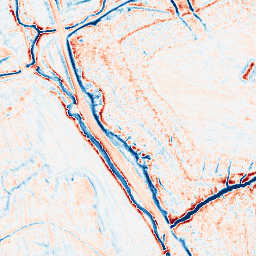
Category: edge_preserving
Decomposition family: anisotropic_diffusion
Decomposition parameters: iterations: 20
kappa: 10
gamma: 0.15
Upsampling method: fft_zeropad
Upsampling parameters: scale: 4
Upsampling scale: 4